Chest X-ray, PA view. Patient: 50 years old, sex M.
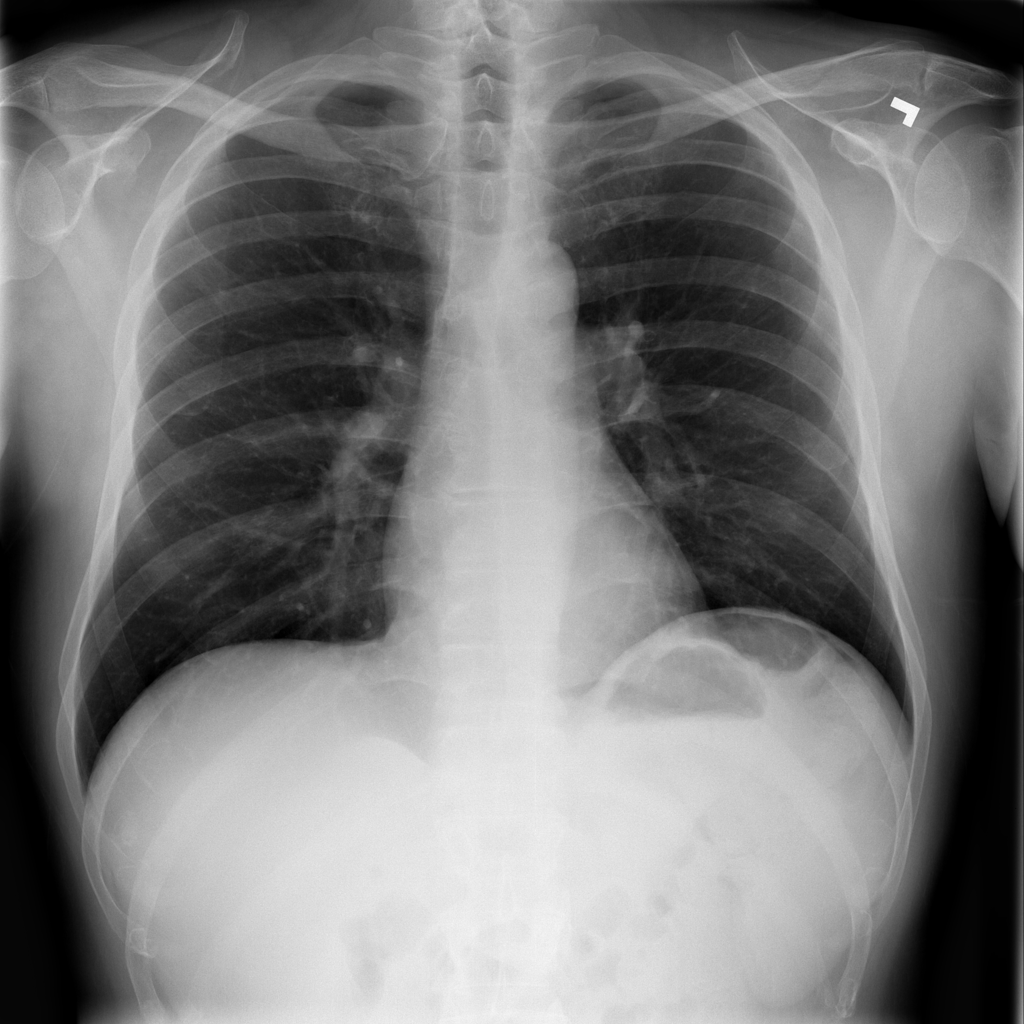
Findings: No Finding